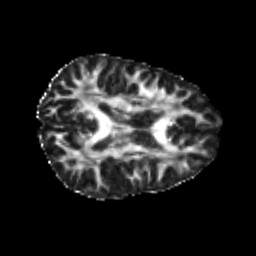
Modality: FA
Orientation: axial
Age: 20
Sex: female
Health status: healthy
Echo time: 0.074 s